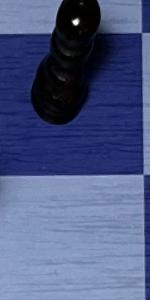
Label: Empty